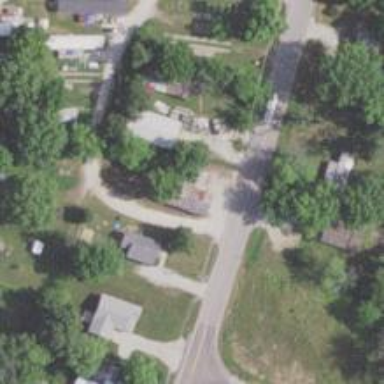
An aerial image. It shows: Driveway.